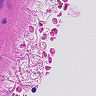
Metastatic tissue present: no